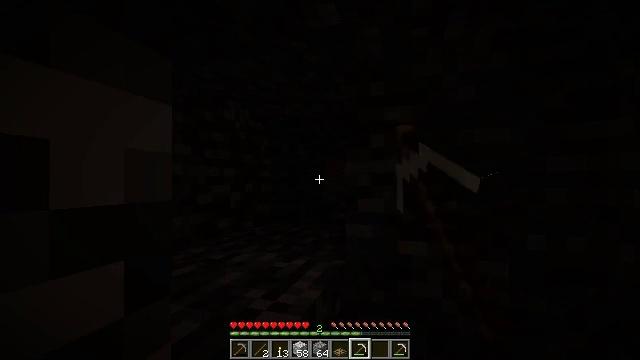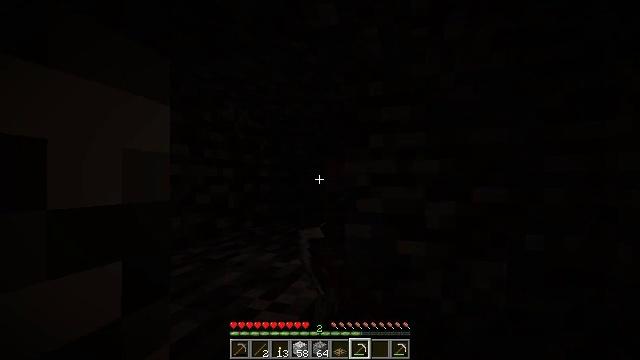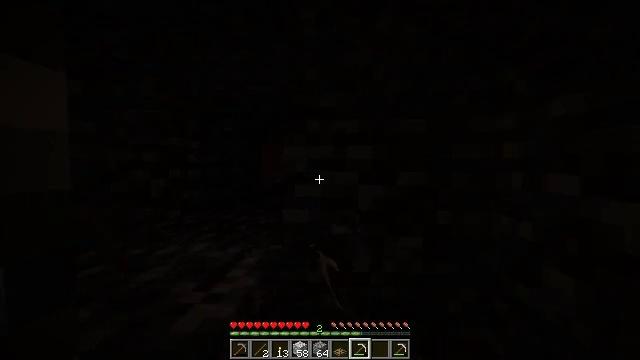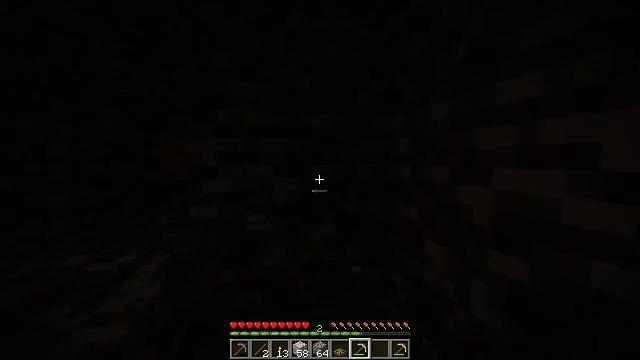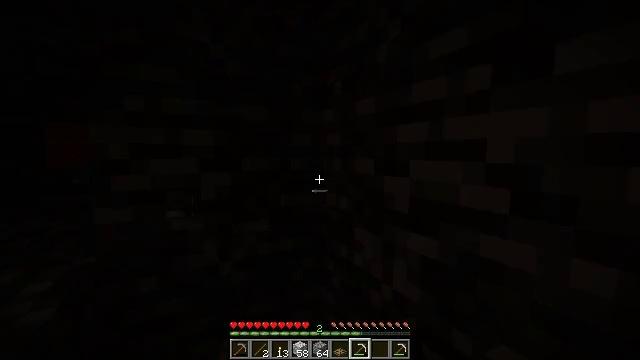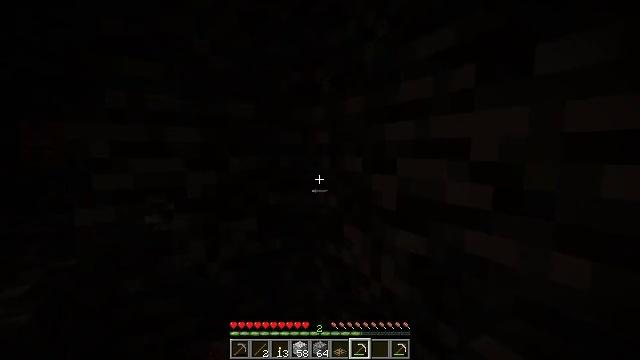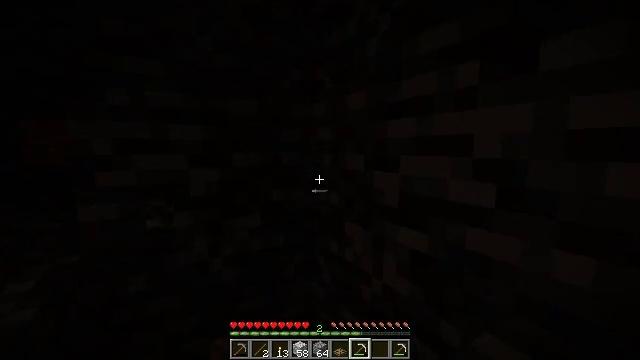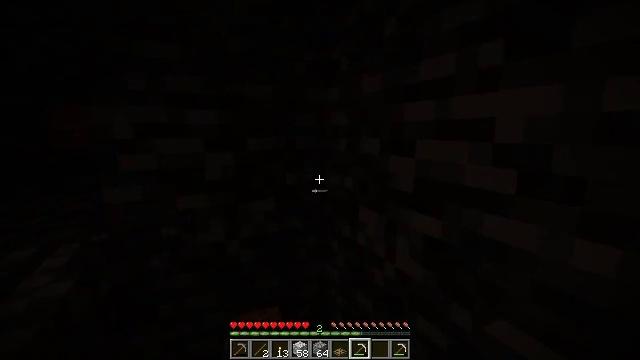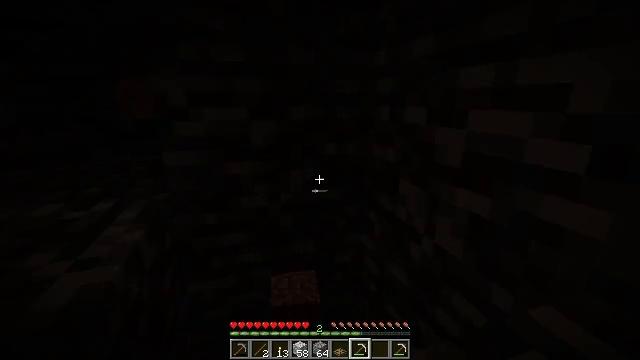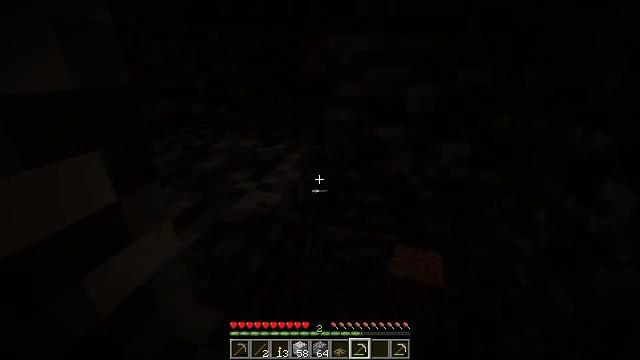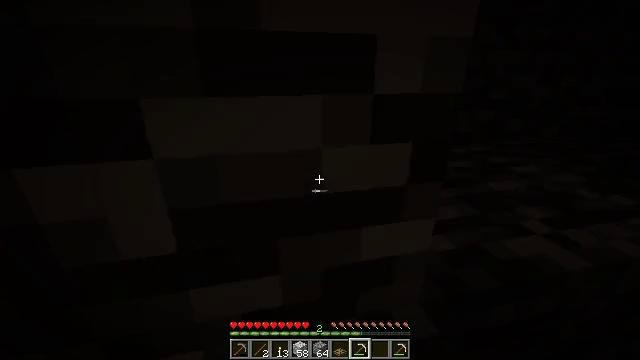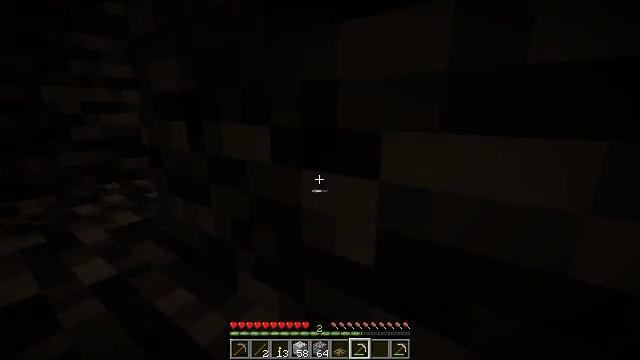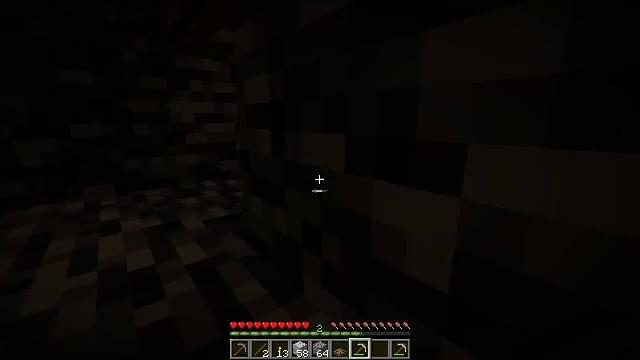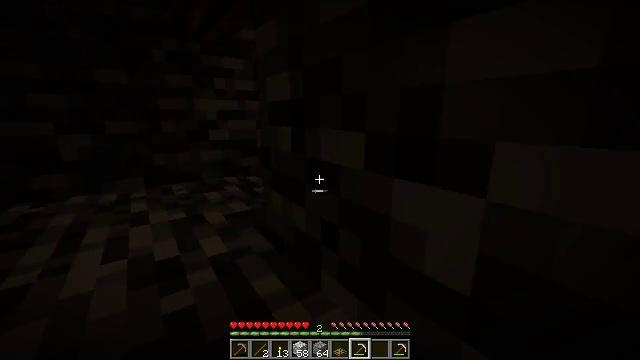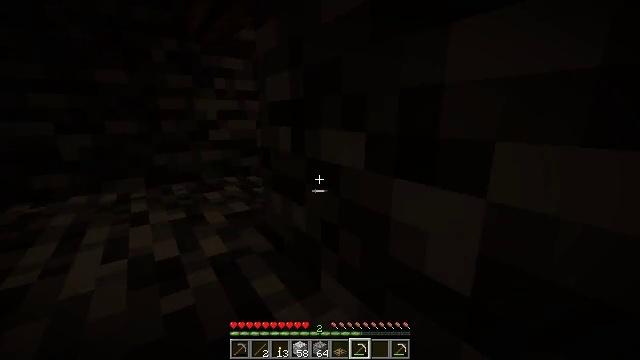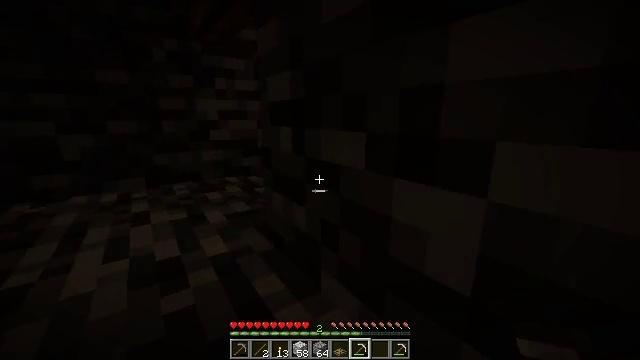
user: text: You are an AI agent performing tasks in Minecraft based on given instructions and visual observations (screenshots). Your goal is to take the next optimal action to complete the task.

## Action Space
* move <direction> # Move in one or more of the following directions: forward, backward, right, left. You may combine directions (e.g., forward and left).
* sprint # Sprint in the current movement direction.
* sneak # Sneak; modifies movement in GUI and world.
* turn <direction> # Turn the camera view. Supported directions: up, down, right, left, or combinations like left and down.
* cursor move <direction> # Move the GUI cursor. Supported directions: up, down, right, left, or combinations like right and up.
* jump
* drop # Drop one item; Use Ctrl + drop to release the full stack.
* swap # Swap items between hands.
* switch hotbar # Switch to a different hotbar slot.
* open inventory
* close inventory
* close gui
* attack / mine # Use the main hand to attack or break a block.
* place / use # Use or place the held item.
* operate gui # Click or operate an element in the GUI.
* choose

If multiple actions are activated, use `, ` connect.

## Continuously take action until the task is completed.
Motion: motion action
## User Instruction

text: Remove the oak trapdoor from its place.
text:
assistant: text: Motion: attack / mine
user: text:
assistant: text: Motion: turn right and down, attack / mine
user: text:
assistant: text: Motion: turn right and down
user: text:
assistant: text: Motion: turn right and down
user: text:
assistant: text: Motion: turn right
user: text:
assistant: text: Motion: no_op
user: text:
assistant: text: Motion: turn left and down
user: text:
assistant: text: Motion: turn left and down
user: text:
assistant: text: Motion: turn left and down
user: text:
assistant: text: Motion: turn left and up
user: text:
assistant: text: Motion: turn left and up
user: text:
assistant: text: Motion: turn left and up
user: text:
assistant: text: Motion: turn left
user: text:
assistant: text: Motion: no_op
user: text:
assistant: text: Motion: no_op
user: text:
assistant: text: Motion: no_op
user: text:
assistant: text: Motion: no_op
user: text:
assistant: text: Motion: move forward
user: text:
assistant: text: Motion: move forward
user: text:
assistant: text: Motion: move forward, turn left and up
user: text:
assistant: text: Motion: move forward, turn left and up
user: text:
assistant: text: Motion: move forward, turn left and up
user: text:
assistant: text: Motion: move forward
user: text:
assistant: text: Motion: move forward
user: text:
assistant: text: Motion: move forward
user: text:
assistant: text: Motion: move forward
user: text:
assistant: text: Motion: move forward
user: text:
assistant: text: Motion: move forward, turn right
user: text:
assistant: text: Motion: move forward, turn right
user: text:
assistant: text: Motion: move forward, turn right